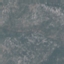
Label: HerbaceousVegetation